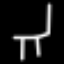
Label: chair